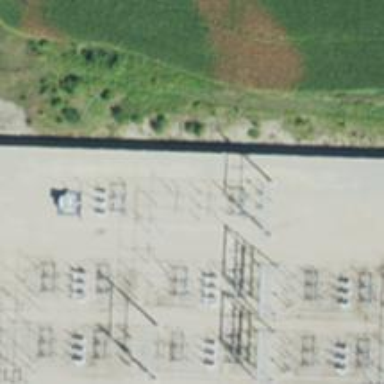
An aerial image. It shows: Switch for power supply.